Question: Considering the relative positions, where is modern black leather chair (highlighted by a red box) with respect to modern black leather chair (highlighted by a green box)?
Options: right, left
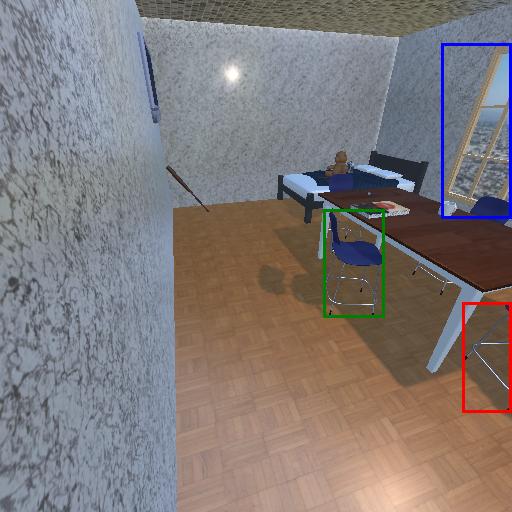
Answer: right